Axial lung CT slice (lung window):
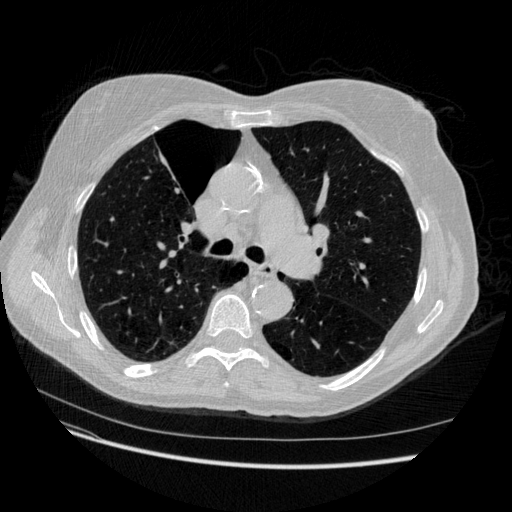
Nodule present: no